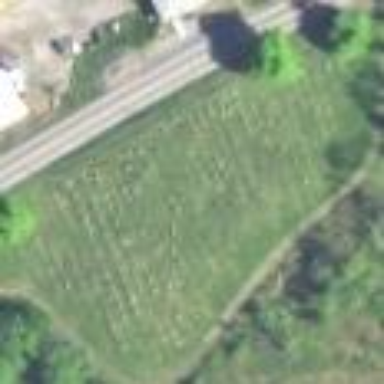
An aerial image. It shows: Cemetery.